Field crop: tomato
Growth stage: 2
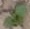
Species: solanum